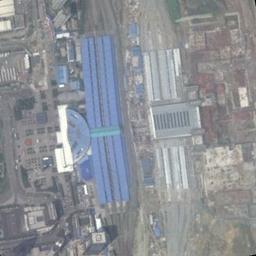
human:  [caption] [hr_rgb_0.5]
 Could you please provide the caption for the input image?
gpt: The railway station has lots of railways and some buildings of different colors and a square is next to the railway station .

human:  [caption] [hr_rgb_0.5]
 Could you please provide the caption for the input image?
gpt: Many buildings are beside the railway station .

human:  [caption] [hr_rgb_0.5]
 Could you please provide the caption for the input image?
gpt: The railway station is next to some buildings .

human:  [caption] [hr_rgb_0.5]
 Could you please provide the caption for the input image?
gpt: A well-equipped railway station in a crowded city .

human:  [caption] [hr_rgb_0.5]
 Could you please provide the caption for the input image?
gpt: There are many buildings around the blue railway station .